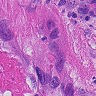
Metastatic tissue present: yes